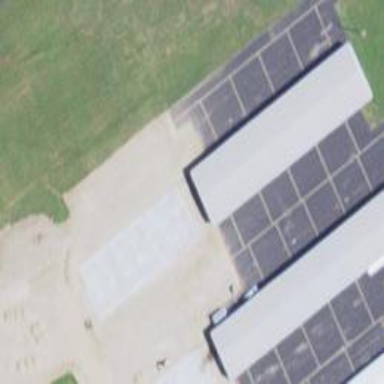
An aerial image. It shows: Hangar building at airport.